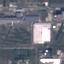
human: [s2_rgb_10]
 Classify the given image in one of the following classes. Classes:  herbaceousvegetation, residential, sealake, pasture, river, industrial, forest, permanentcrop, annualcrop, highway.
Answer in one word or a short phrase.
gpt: Industrial